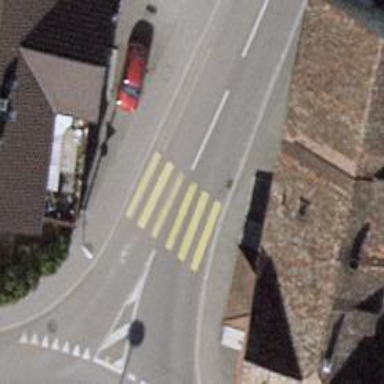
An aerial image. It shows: Uncontrolled zebra crossing on the road.